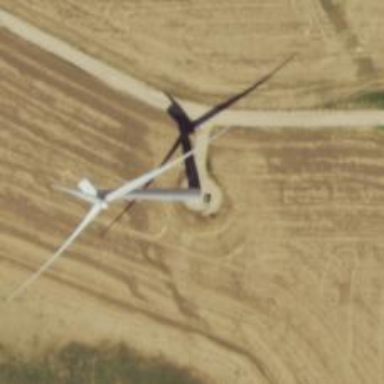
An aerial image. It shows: Wind generator with horizontal axis. The generator is wind turbine.